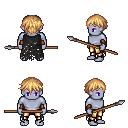
a pixel art fantasy rpg character, male body template, dark elf, purple skin, black tattered cape, gold greaves, light blonde short bangs hairstyle, leather bracers, spear, four views (front, back, left, right), 2x2 character sprite sheet, small pixel art, hard edges, no anti-aliasing